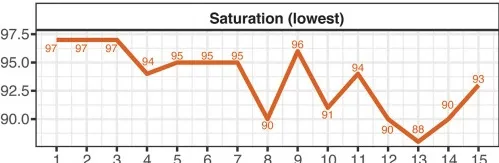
(B) Leukocyte count and CRP results, as analyzed during admission.
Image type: pathology (immunostaining)